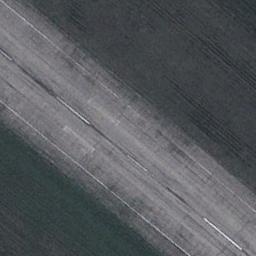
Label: runway